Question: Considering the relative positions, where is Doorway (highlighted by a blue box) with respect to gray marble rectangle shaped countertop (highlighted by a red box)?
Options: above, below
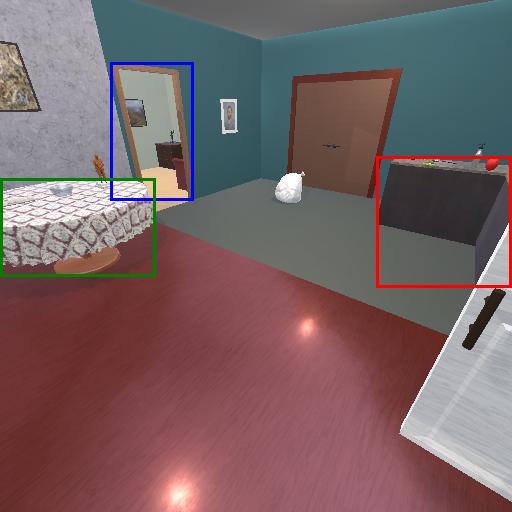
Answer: above